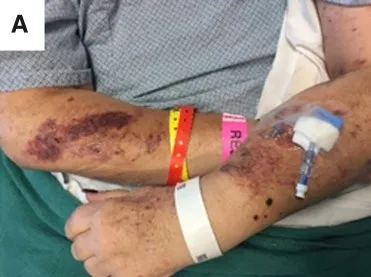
Physical findings consistent with Cushing's syndrome:both new and progressive for the 6 months before diagnosis. (A) Easy bruisability.
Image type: medical_photograph (skin_photograph)